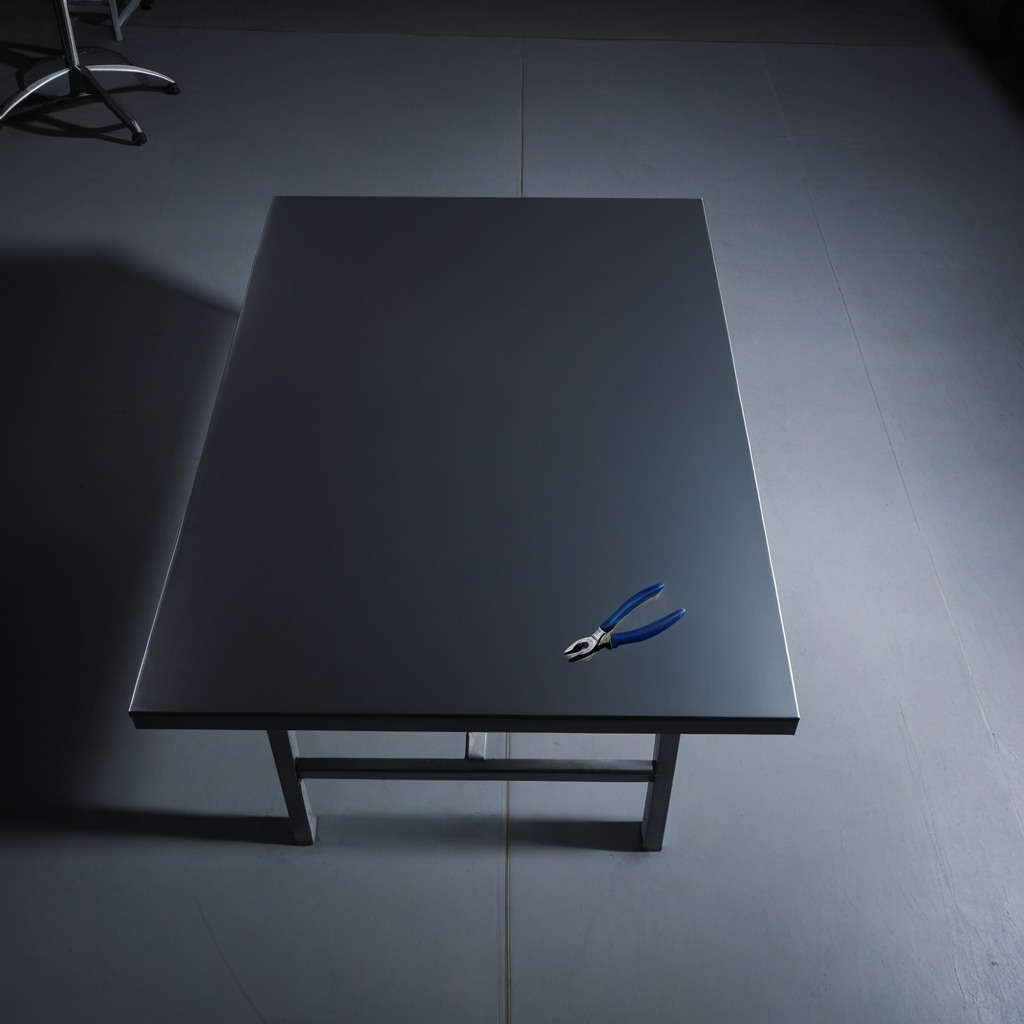
A plier is lying on the tabletop in the basement in the evening.